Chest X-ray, AP view. Patient: 19 years old, sex M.
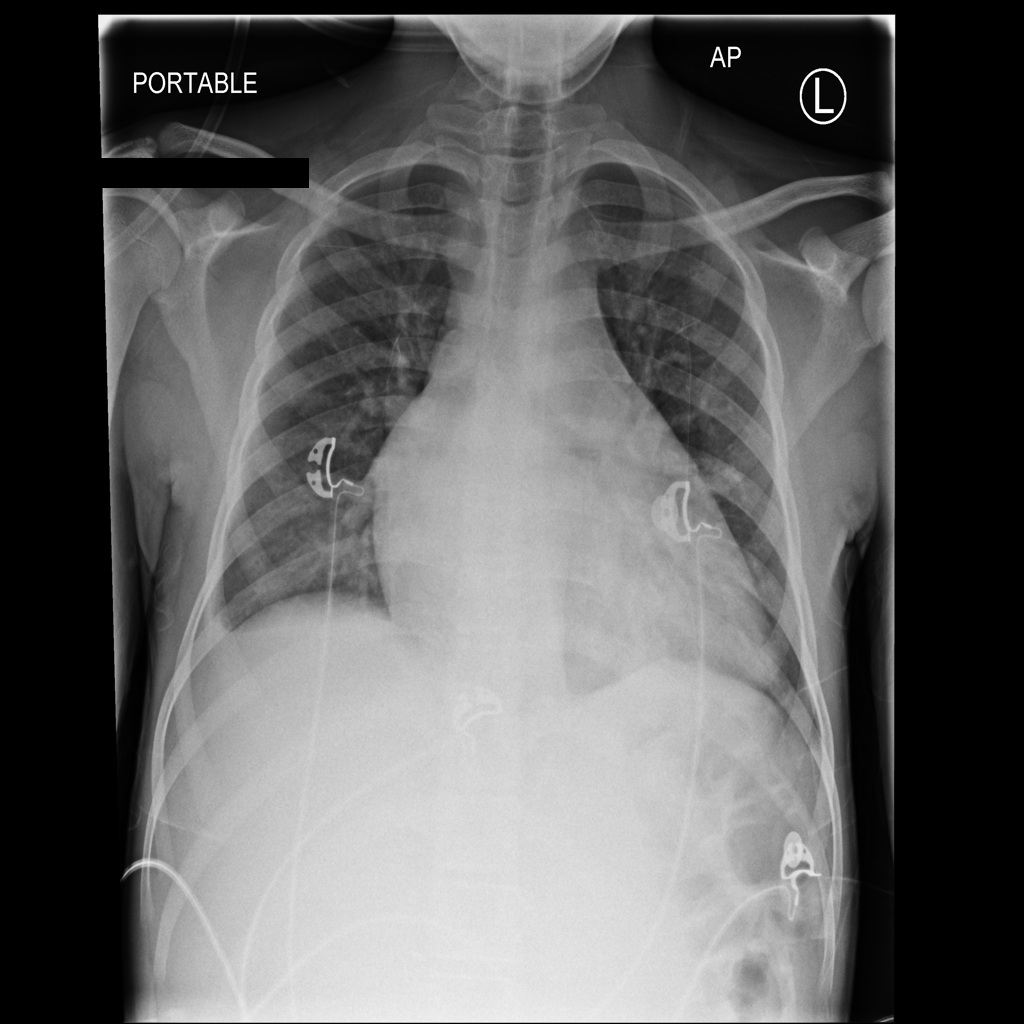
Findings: Atelectasis, Cardiomegaly, Effusion, Infiltration